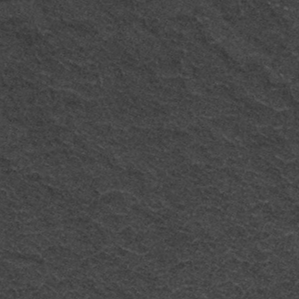
Label: frost